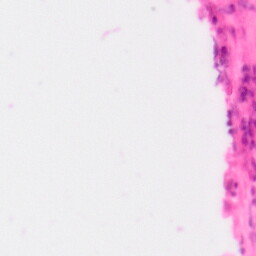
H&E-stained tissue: Colon